Field crop: maize
Growth stage: 2
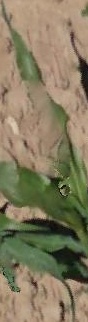
Species: maize